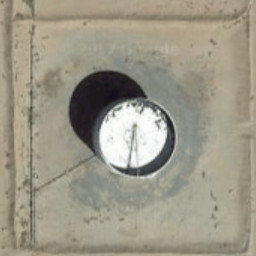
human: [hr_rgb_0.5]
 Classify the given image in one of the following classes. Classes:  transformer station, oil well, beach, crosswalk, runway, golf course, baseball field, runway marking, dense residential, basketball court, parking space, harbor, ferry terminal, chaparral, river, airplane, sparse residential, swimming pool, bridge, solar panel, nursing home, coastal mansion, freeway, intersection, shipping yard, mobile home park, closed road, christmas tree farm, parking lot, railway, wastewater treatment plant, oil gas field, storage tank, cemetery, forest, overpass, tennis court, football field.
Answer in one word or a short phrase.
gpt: storage tank